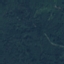
Label: Forest